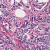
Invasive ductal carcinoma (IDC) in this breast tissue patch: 1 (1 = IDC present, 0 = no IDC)